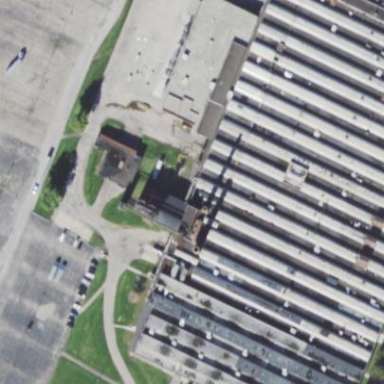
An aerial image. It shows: Commercial building.